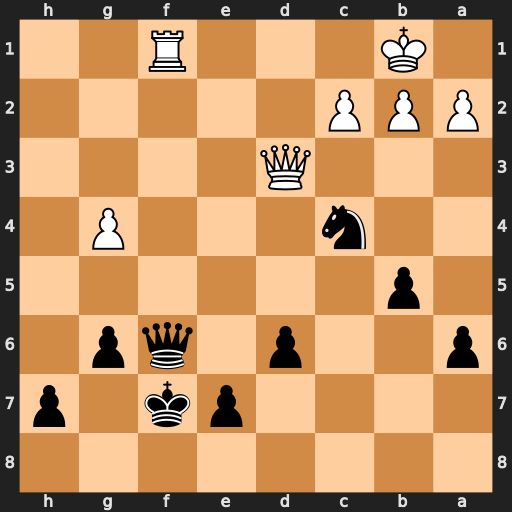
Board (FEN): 8/4pk1p/p2p1qp1/1p6/2n3P1/3Q4/PPP5/1K3R2
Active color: b
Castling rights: -
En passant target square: -
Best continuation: Nd2+ Qxd2 Qxf1+